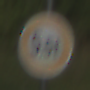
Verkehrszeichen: TatsaechlicheMasse
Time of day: MorningAfternoon
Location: Outdoor (Nature)
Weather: Clear
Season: NotSpecified
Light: Natural